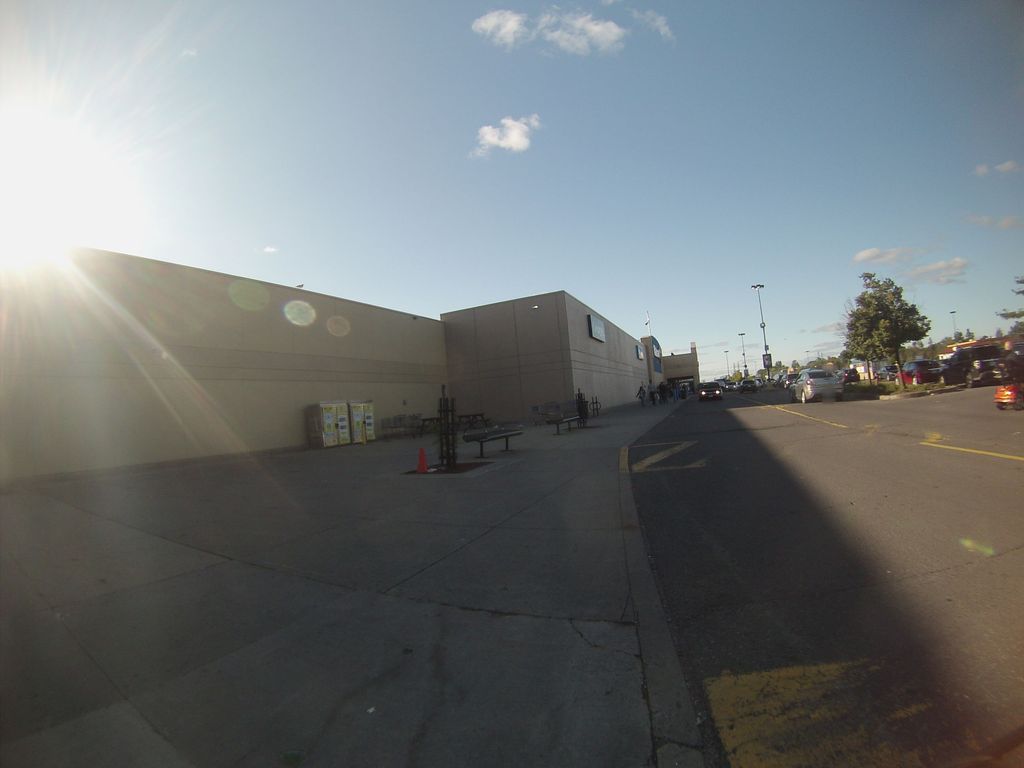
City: ottawa-gatineau